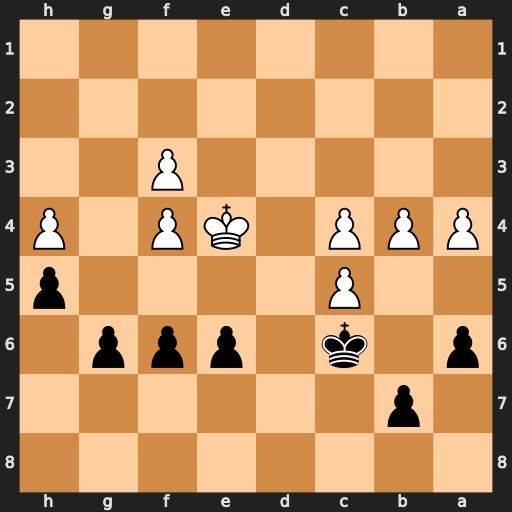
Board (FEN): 8/1p6/p1k1ppp1/2P4p/PPP1KP1P/5P2/8/8
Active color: b
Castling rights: -
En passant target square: -
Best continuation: a5 bxa5 Kxc5 Kd3 Kb4